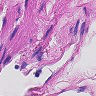
Metastatic tissue present: no